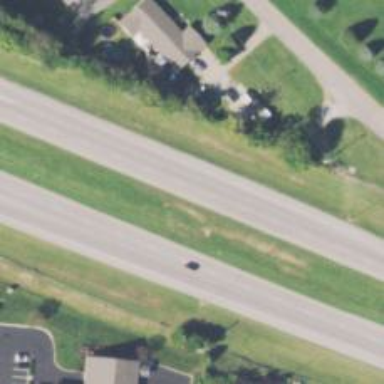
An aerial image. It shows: This image shows trunk highway that functions as expressway.